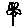
Label: flower